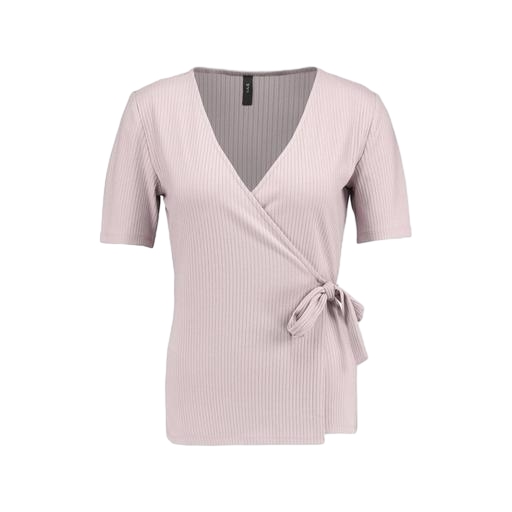
short-sleeve top only macy, pink half-sleeve top, pink tea blouse wrap front, white background